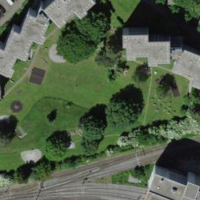
EUNIS habitat code: 54
Species observed at this site:
Cirsium vulgare
Lonicera acuminata